Question: As a follow up of " <URL> " :
Can I directly access the widgets within the tabs of the 'QTabBar'. I do mean the corresponding widget which is shown when I select a tab, but the tab's widgets (so in the screenshot below the log label and log icon).

I have tried 'QTabBar::findChildren', but with no success. Any idea?
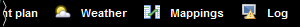
Answer: 'QTabBar' header sections are not actually widgets. They are drawn by 'QStylePainter' inside 'QTabBar::paintEvent'. Thus you can't get access to them.
As a workaround you can add a tab with an empty text and set a custom widget to it:
'''
QTabBar *bar = new QTabBar;
bar->addTab("");
QLabel *label = new QLabel("my label");
bar->setTabButton(0, QTabBar::LeftSide, label);
'''